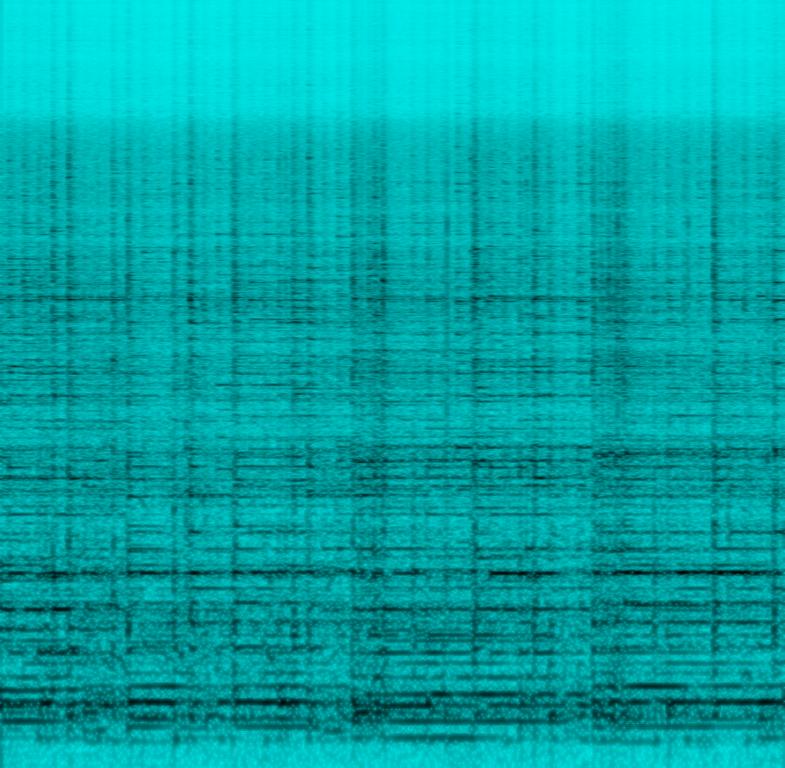
The low quality recording features a live performance of flamenco guitar and acoustic guitar chord progressions. Towards the end of the loop, there are some percussive guitar taps. The recording is noisy as it was recorded outside.